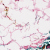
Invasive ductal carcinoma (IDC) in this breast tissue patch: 0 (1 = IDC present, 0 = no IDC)